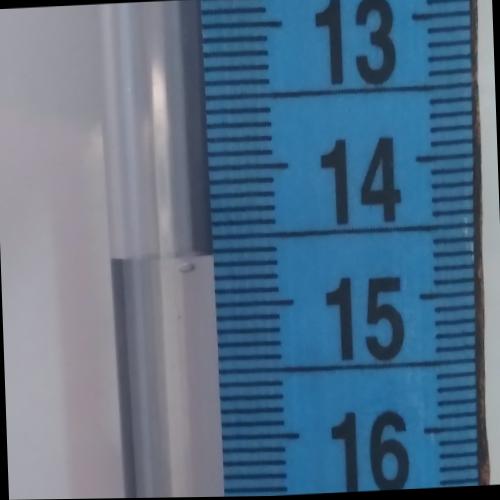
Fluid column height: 14.6 cm